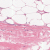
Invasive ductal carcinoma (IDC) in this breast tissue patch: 0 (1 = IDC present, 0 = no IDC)